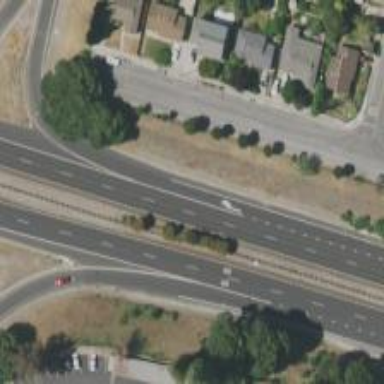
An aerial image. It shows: Expressway with asphalt surface classified as trunk highway.